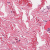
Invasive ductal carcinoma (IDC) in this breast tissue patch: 0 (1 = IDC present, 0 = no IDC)